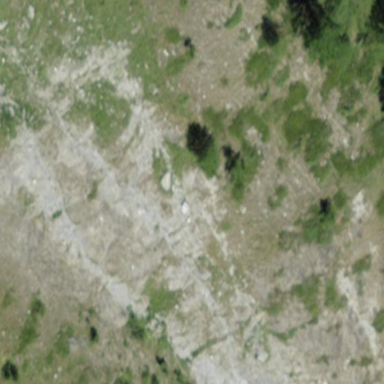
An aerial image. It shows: Natural scree.